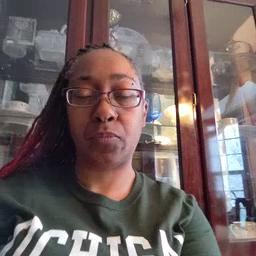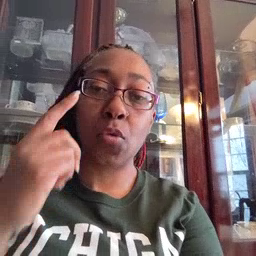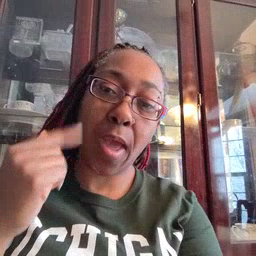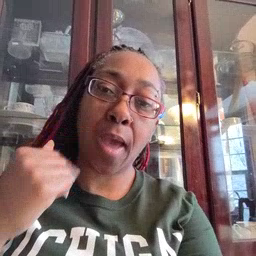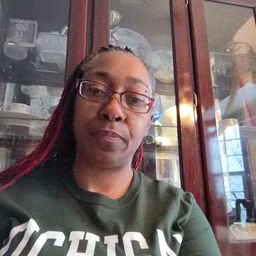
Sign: cry